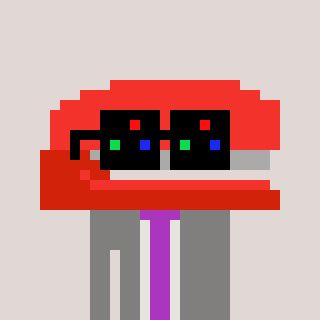
a pixel art character with square black sunglasses, a stapler-shaped head and a bluegrey-colored body on a warm background